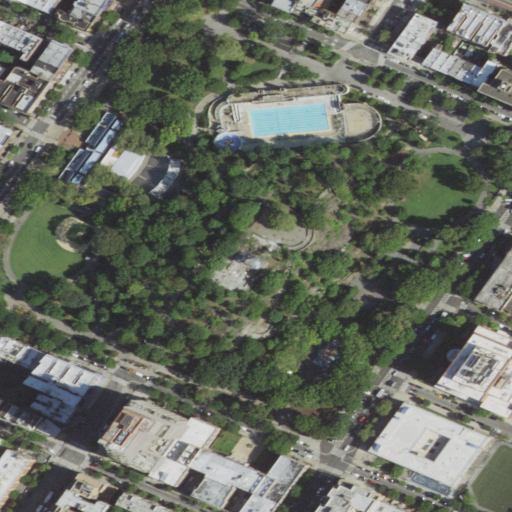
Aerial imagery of mountain in New York named Mount Morris containing high intensity development, medium intensity development, low intensity development, and open development